Aerial crown-view tile of a tropical tree (Barro Colorado Island, Panama), acquired 20250818:
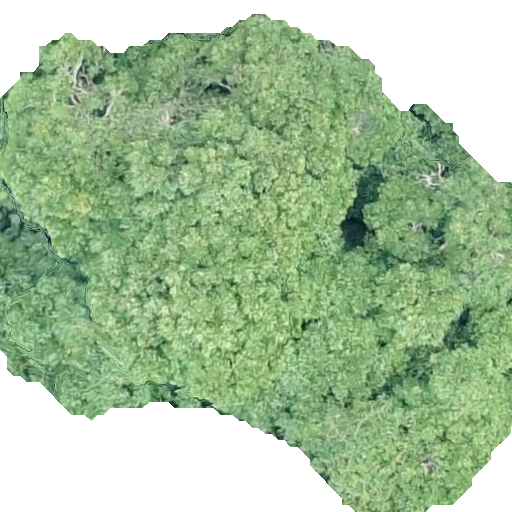
Species: Handroanthus guayacan
GBIF accepted scientific name: Handroanthus guayacan
Crown area: 302.795 m²